Interaction volume radius: 10 \u00c5
Interaction volume height: 25 \u00c5
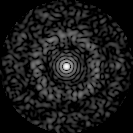
Disorder parameter: 0.8171